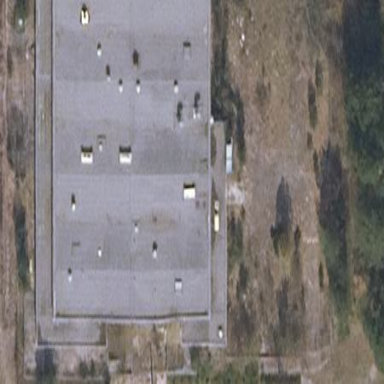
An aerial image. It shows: Part of building.